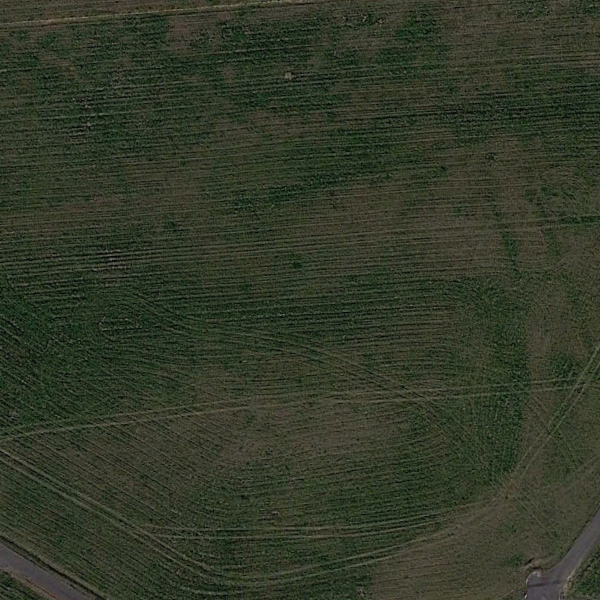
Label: Meadow